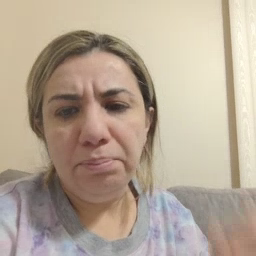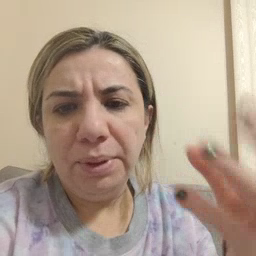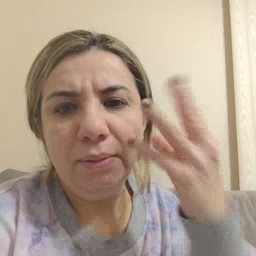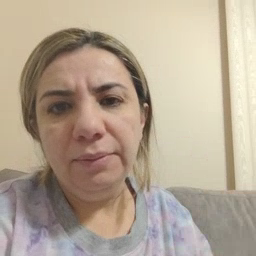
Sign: many